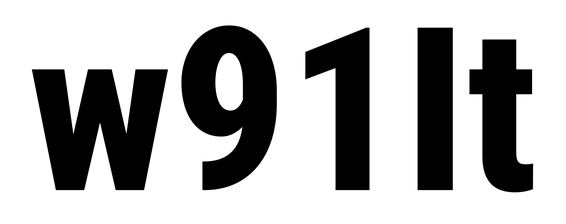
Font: Roboto_Condensed_ExtraBold